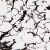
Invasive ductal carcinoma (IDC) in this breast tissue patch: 0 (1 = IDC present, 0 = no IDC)